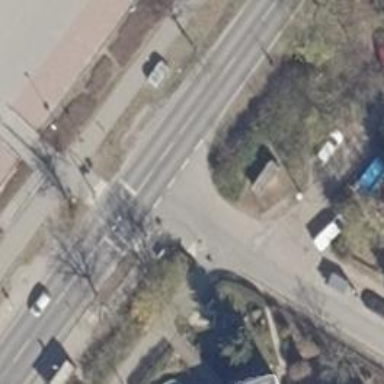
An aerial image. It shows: Traffic signals at road crossing.